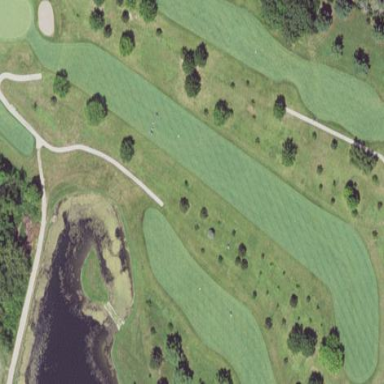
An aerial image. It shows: Grassy area designated as golf fairway.